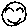
Label: smiley face